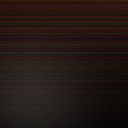
Screen state: off